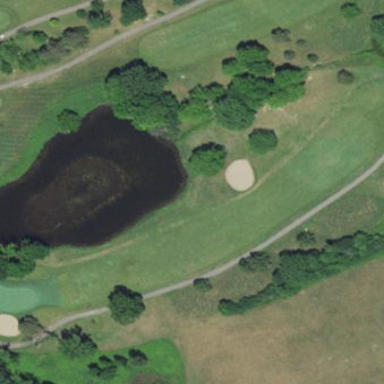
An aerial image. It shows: Grassy area designated as golf fairway.